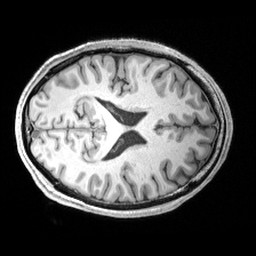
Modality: T1w
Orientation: axial
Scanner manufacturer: siemens
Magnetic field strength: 3 T
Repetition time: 2.53 s
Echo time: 0.00299 s